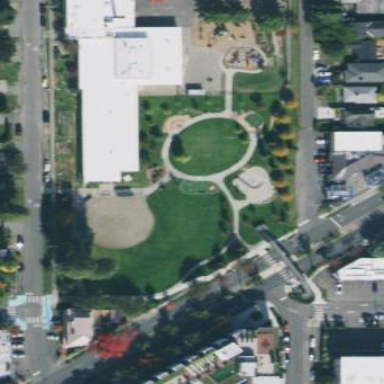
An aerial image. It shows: Community center building.